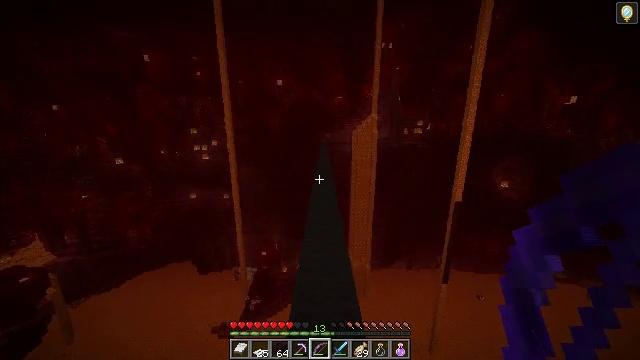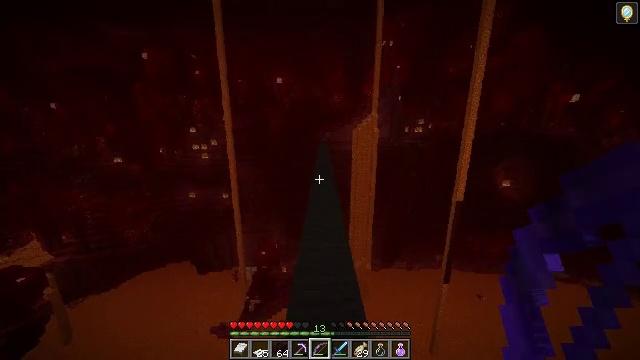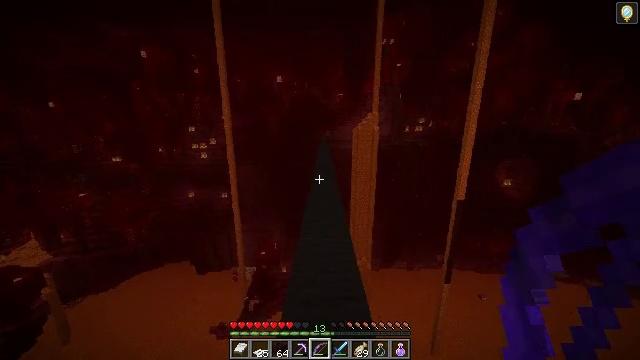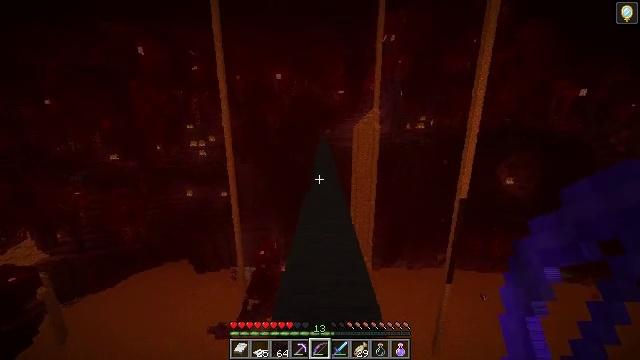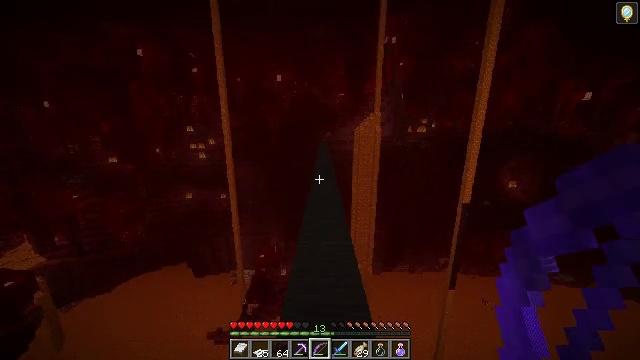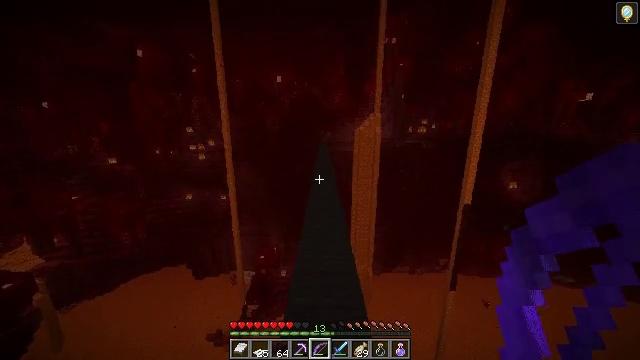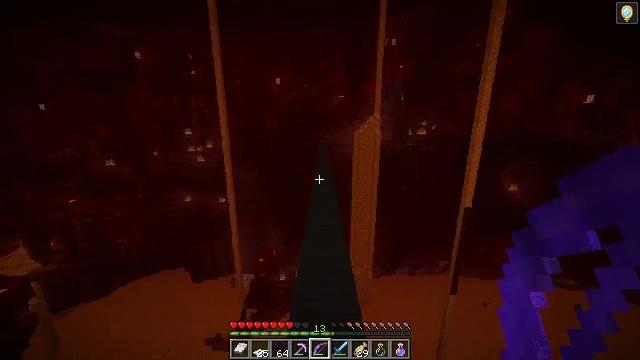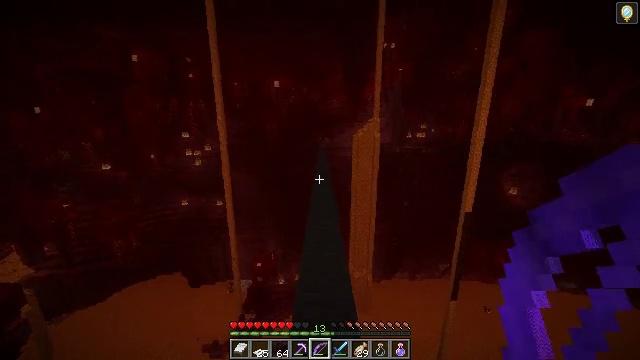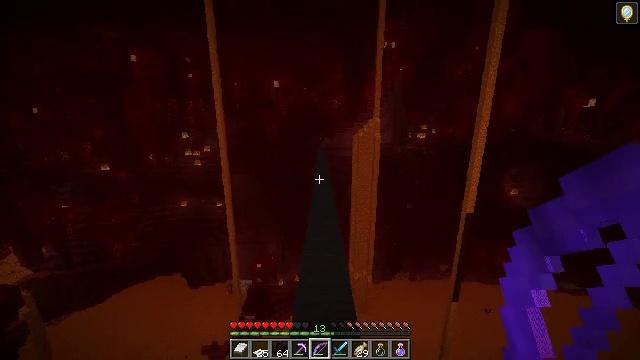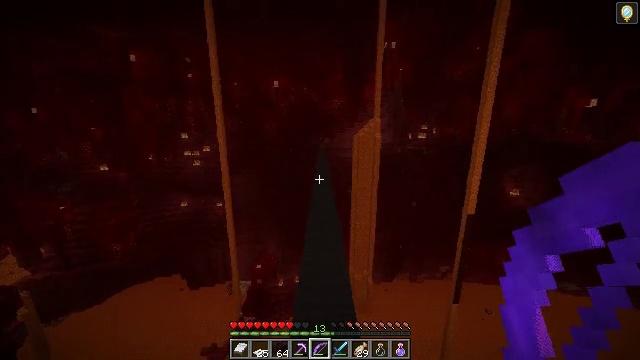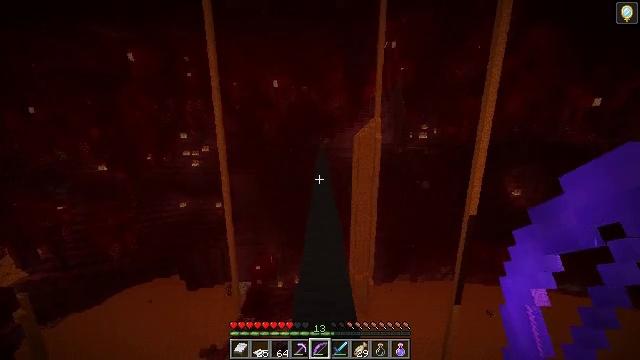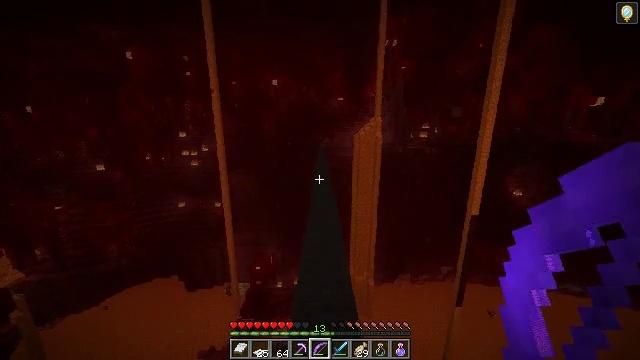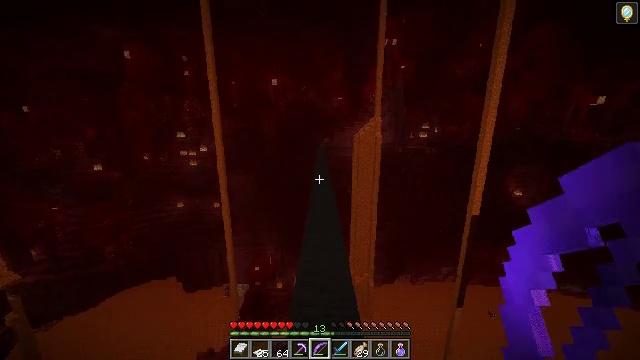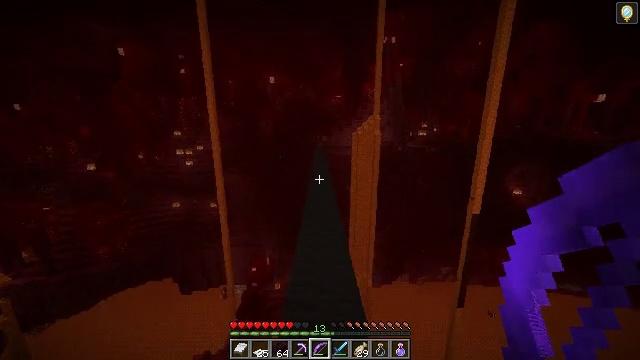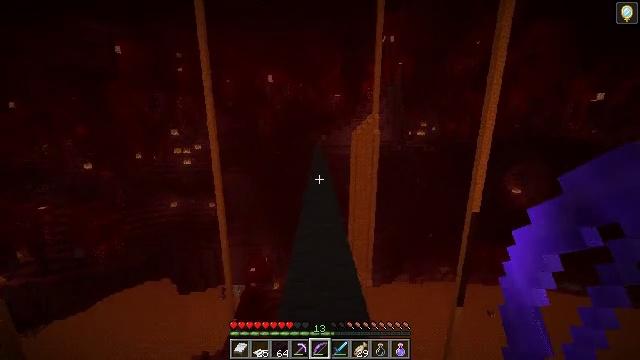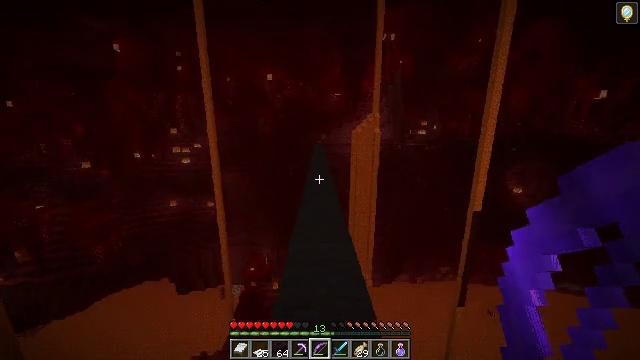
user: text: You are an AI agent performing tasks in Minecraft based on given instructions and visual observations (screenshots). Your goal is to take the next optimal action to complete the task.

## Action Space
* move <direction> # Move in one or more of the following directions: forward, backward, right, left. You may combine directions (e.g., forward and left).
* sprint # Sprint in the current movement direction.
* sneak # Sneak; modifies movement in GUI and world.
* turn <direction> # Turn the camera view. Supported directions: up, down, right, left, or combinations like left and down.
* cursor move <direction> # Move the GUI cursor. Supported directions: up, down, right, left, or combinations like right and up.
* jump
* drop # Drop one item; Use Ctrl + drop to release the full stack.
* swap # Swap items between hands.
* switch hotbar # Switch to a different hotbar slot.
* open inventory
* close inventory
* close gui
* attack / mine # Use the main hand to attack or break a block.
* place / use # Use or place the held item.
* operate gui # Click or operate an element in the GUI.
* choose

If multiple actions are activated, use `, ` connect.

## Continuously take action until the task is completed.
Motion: motion action
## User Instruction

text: Use the crafting table to make a nether brick slab.
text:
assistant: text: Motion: move forward, jump
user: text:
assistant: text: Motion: move forward, jump
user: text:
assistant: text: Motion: move forward, jump
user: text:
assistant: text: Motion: move forward, jump
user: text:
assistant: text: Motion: move forward, jump
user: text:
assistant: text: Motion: move forward, jump
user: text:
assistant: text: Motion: move forward, jump
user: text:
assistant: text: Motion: move forward, jump
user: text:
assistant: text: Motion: move forward, jump
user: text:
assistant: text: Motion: move forward, jump
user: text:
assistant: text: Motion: move forward, jump
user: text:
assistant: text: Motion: move forward, jump
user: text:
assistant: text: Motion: move forward, jump
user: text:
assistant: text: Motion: move forward, jump
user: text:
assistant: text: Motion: move forward, jump
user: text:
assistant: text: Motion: move forward, jump
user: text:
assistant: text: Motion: move forward, jump
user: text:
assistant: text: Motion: move forward, jump
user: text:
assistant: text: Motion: move forward, jump
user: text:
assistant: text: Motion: move forward, jump
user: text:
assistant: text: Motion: move forward, jump
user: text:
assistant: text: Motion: move forward, jump
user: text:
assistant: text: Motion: move forward, jump
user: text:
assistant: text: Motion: move forward, jump
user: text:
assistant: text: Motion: move forward, jump
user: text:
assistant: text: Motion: move forward, jump
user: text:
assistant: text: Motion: move forward, jump
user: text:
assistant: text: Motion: move forward, jump
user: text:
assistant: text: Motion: move forward, jump
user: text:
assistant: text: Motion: move forward, jump